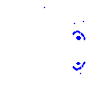
Particle: kaon